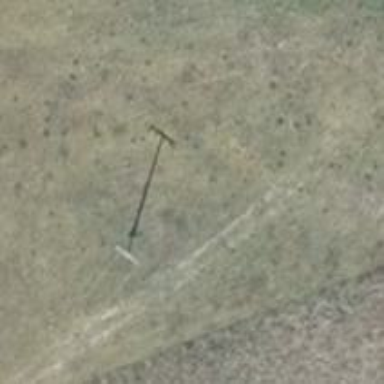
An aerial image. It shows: Power pole.